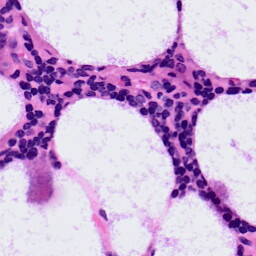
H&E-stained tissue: LymphNode